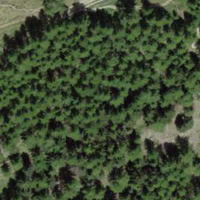
EUNIS habitat code: 43
Species observed at this site:
Zygaena purpuralis